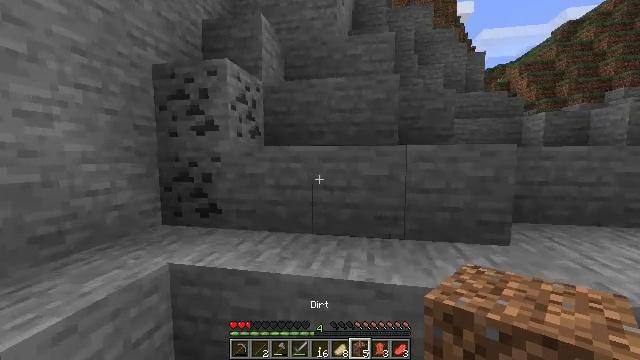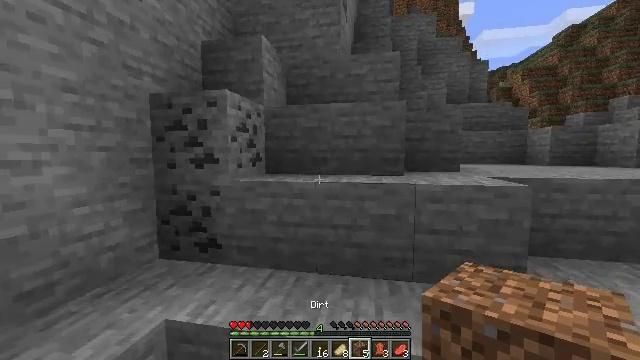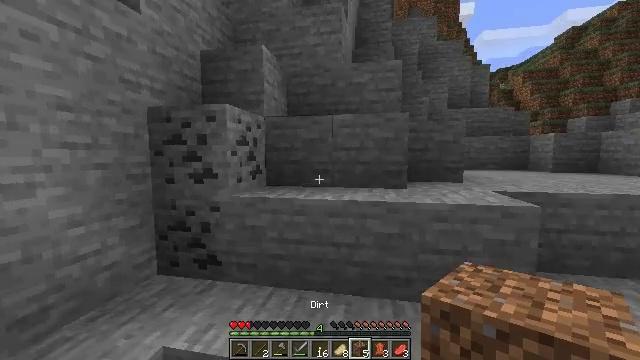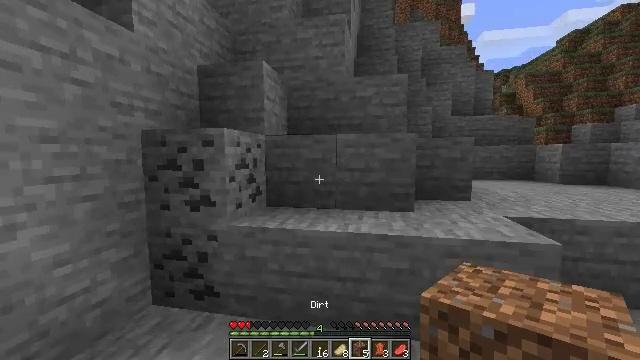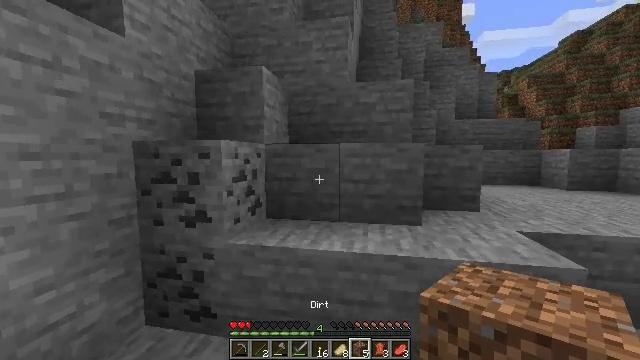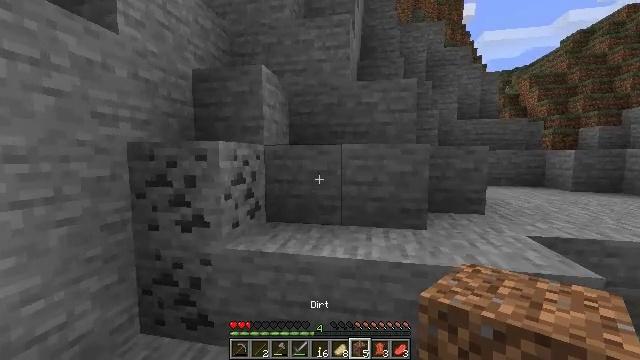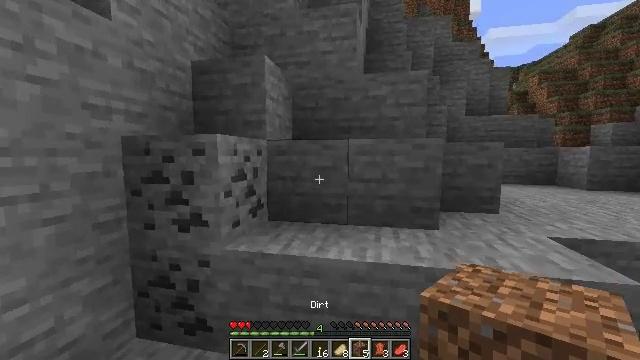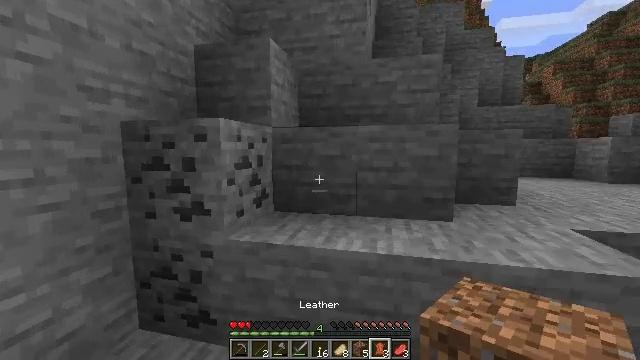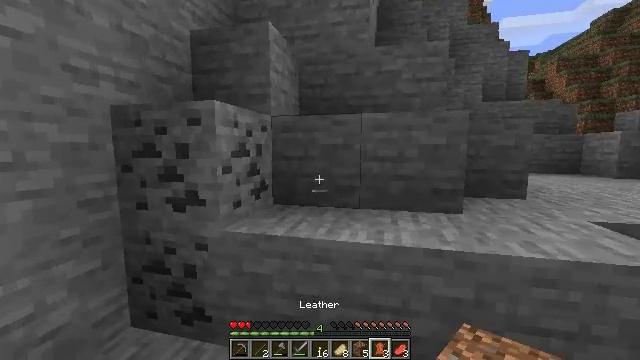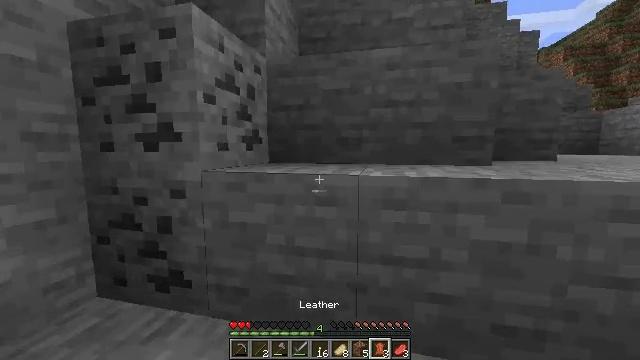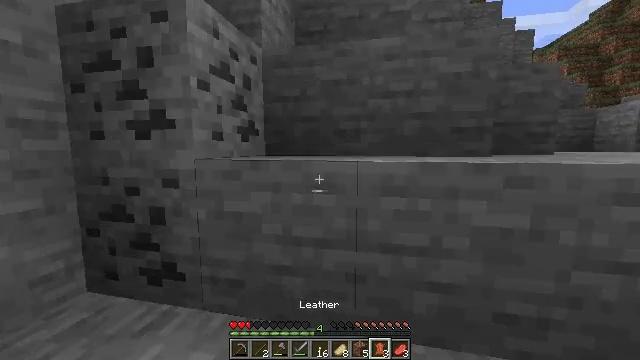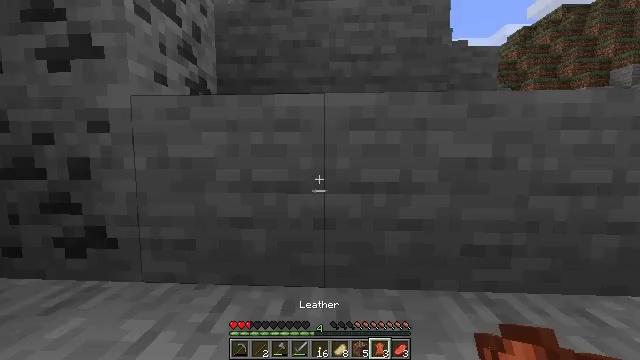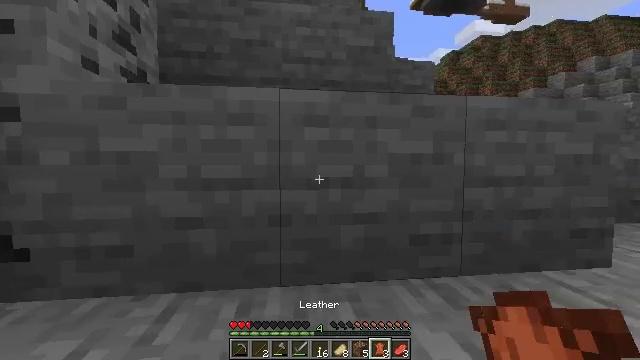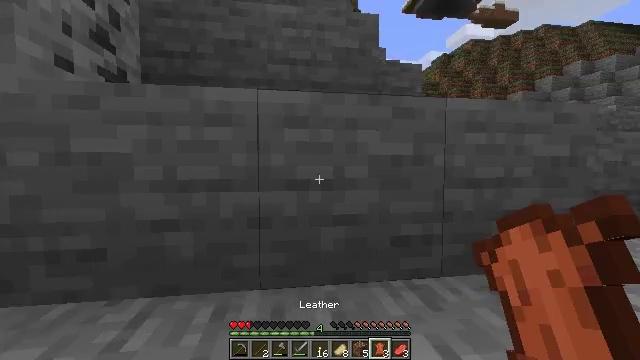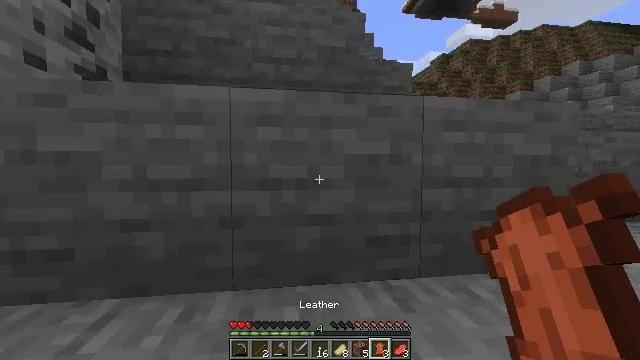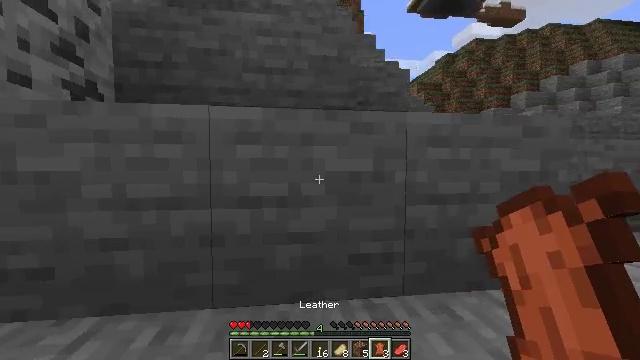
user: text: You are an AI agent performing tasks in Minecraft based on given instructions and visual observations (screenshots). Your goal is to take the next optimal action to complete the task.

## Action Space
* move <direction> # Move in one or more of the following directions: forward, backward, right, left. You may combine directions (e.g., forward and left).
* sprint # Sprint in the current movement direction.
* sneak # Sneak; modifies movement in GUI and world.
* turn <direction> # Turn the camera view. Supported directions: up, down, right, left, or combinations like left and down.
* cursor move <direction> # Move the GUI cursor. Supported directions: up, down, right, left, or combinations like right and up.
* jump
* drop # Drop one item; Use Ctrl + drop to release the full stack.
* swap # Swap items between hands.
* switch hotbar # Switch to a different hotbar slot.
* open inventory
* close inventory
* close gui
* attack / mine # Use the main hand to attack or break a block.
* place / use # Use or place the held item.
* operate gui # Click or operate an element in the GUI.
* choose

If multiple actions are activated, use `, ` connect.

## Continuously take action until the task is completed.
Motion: motion action
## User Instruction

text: Collect a dandelion flower.
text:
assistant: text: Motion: move forward, jump
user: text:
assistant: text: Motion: move forward, jump
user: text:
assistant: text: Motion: move forward, jump
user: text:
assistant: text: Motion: move forward
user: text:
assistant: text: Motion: move forward
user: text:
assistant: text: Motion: move forward
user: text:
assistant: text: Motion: move forward, turn left and down, jump
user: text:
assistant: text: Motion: move forward, jump
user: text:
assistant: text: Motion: move forward, jump
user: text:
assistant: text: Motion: move forward, jump
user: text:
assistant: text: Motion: move forward and move right, turn right and up
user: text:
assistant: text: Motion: move forward and move right, turn right and up
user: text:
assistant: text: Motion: move forward and move right, turn right
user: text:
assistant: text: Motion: move forward and move right
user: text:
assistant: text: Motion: move forward, turn left, jump
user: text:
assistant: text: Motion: move forward, turn left and up, jump
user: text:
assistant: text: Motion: move forward, turn left and up, jump
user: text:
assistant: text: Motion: move forward and move right, turn left and up, jump
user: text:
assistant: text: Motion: move forward and move right, turn left and up
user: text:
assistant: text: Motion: move forward and move right, turn left and up
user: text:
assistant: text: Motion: move forward and move right, turn left and up
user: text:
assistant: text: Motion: move forward and move right, turn left and up
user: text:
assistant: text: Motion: move forward and move right, turn left
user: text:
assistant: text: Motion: move forward and move right, turn left
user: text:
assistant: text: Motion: move forward and move right, jump
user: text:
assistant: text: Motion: move forward and move right, jump
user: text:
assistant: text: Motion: move forward and move right, turn right, jump
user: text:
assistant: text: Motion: move forward and move right, turn right
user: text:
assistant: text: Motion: move forward and move right, turn right
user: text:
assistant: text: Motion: move forward and move right, turn right and up